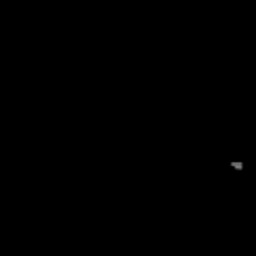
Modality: FA
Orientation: sagittal
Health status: healthy
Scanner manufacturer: siemens
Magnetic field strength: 3 T
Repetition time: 12 s
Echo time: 0.092 s